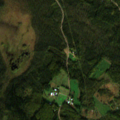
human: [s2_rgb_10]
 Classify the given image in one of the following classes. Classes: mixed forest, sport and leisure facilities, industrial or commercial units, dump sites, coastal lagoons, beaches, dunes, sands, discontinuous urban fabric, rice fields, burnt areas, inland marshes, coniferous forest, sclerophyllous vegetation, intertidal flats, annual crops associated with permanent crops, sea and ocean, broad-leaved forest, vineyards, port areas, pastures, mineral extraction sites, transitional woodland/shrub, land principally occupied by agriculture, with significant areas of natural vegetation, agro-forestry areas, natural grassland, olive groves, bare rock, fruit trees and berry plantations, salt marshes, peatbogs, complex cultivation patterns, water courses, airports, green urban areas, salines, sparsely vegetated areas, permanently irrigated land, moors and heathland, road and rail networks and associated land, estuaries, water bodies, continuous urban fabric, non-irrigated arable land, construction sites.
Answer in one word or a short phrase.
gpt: coniferous forest, mixed forest, transitional woodland/shrub, peatbogs